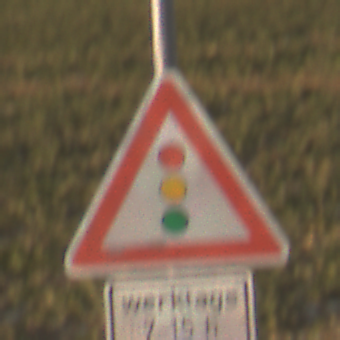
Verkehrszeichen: Lichtzeichenanlage
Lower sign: ZeitangabenMitBeschraenkungAufWochentage10
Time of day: SunriseSunset
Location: Outdoor (Nature)
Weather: PartlyCloudy
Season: NotSpecified
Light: Natural